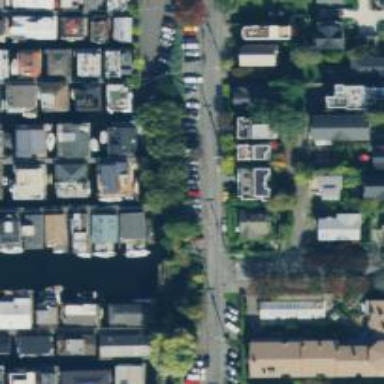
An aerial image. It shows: Footway.